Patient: sex M, age 48
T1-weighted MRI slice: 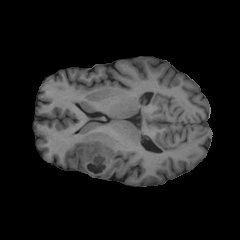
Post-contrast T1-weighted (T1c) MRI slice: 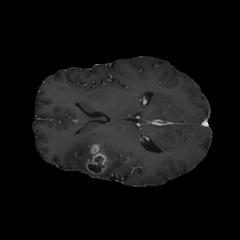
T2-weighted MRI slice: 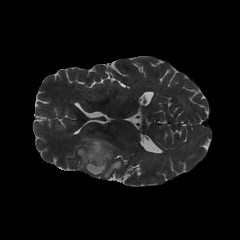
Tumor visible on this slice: yes
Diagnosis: Glioblastoma, IDH-wildtype
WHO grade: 4